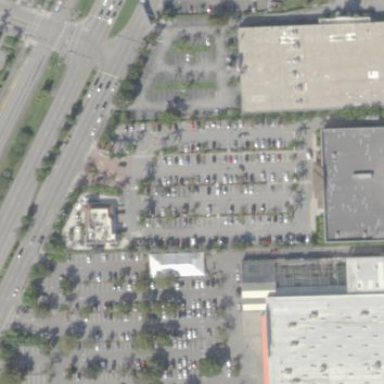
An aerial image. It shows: Retail area.